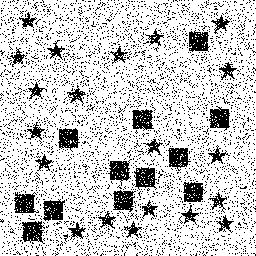
Squares: 12
Triangles: 0
Stars: 20
Total shapes: 32